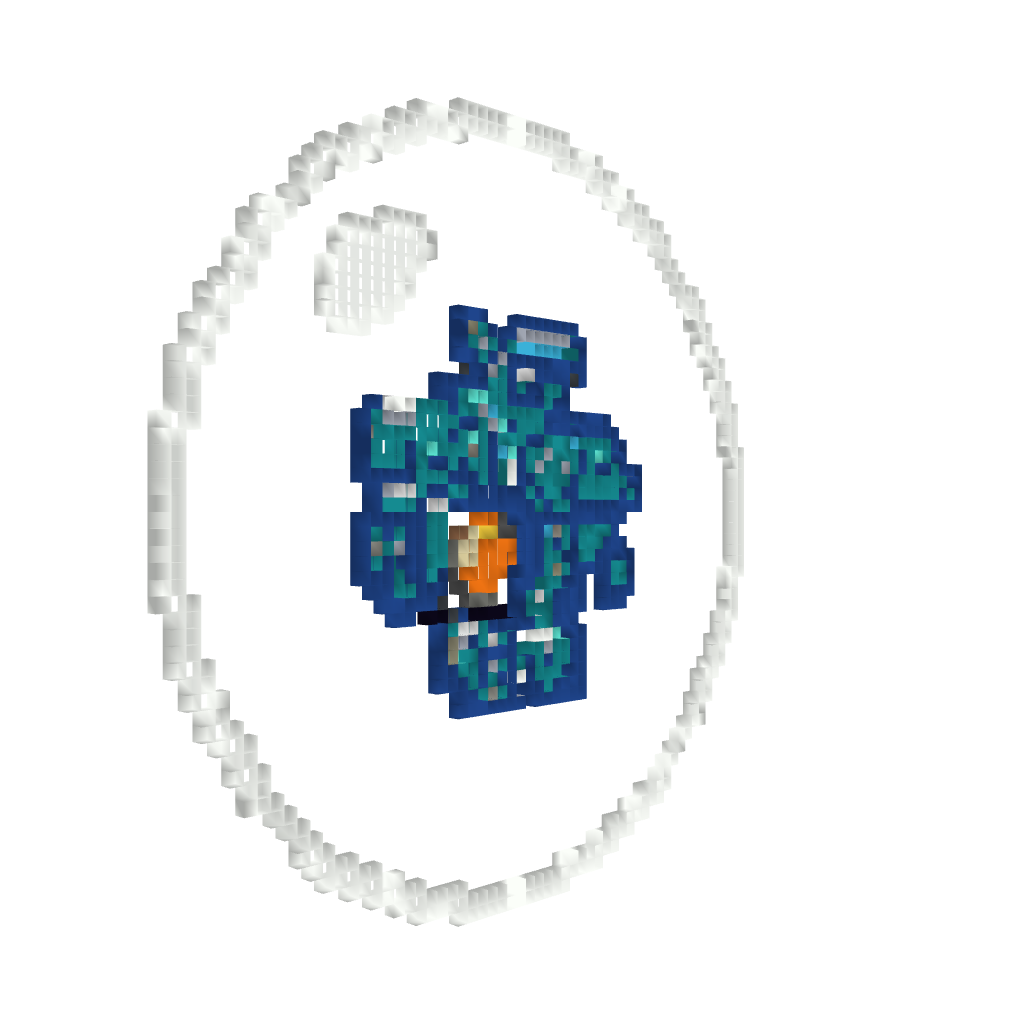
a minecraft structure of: cwu-01p (ErnieCIII)